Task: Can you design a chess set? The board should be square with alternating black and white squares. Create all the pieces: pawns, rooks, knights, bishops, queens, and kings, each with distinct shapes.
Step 2097:
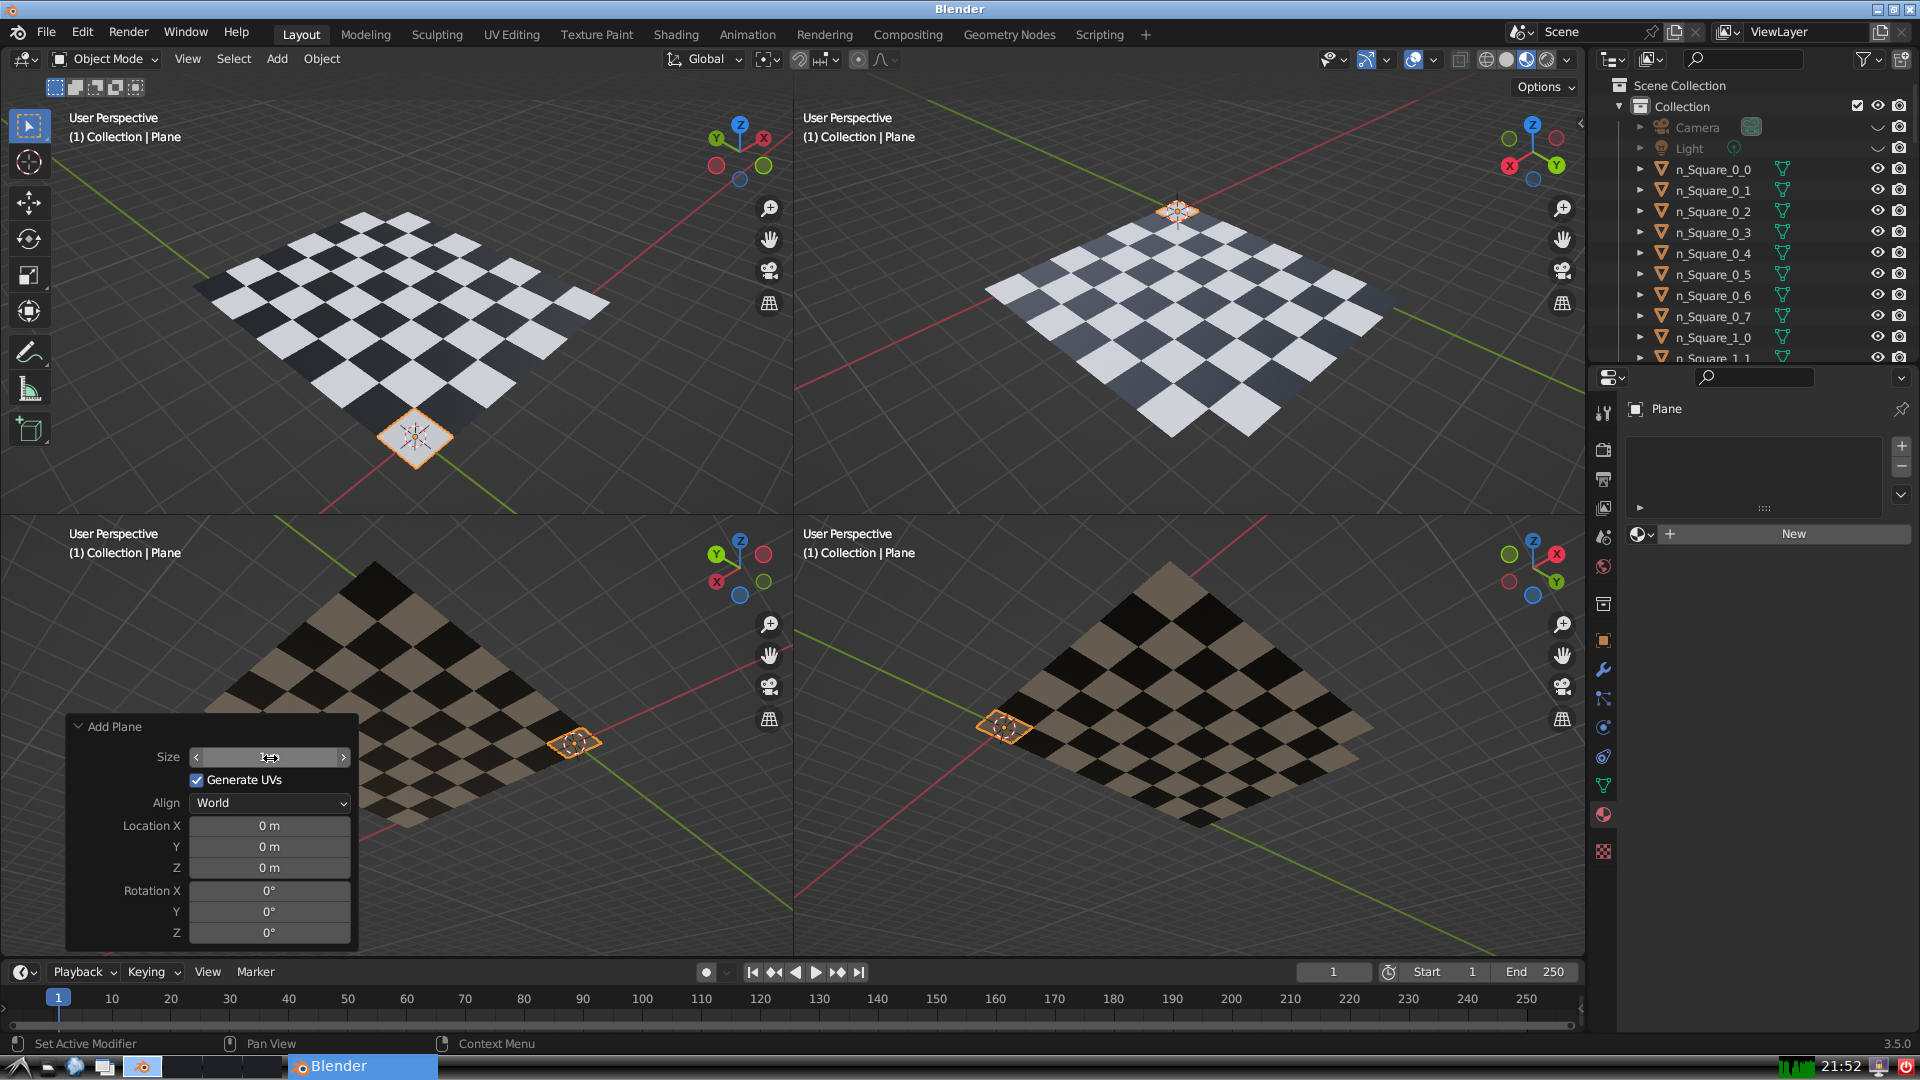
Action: {"mouse_move": [960, 540]}